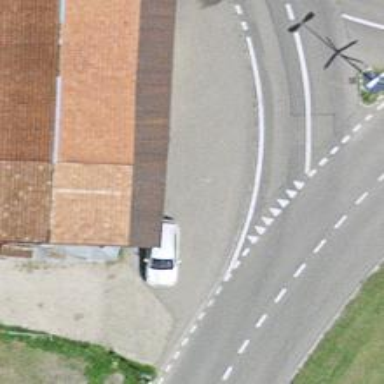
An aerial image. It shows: Bus stop with platform for public transport.